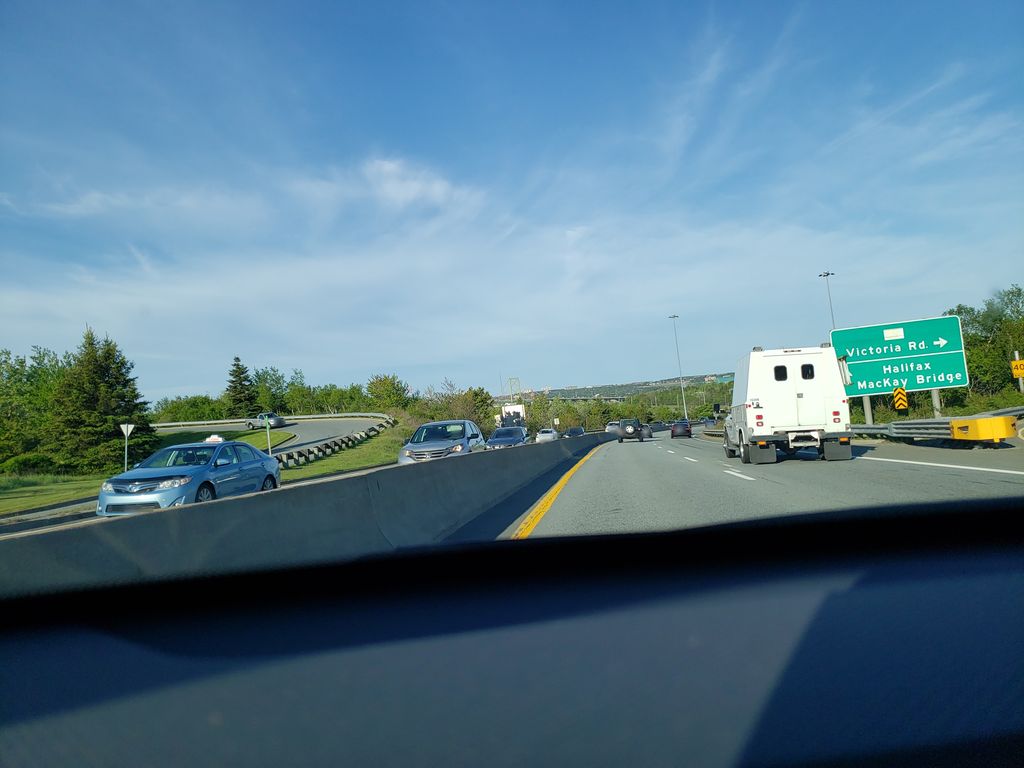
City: halifax